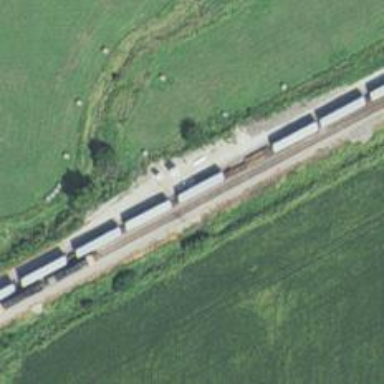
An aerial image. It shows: Railway track.